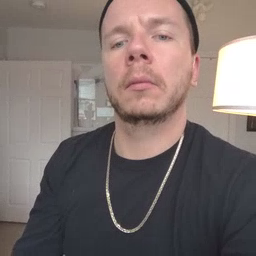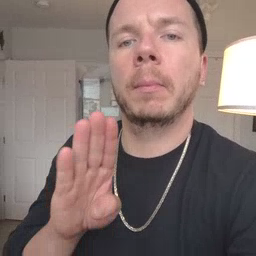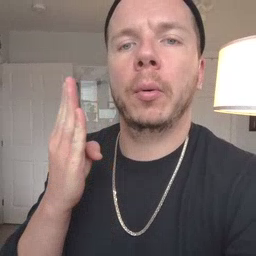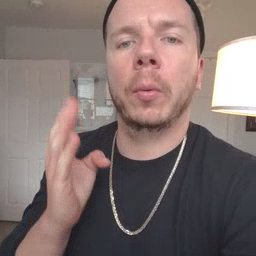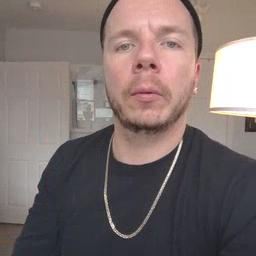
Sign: blue